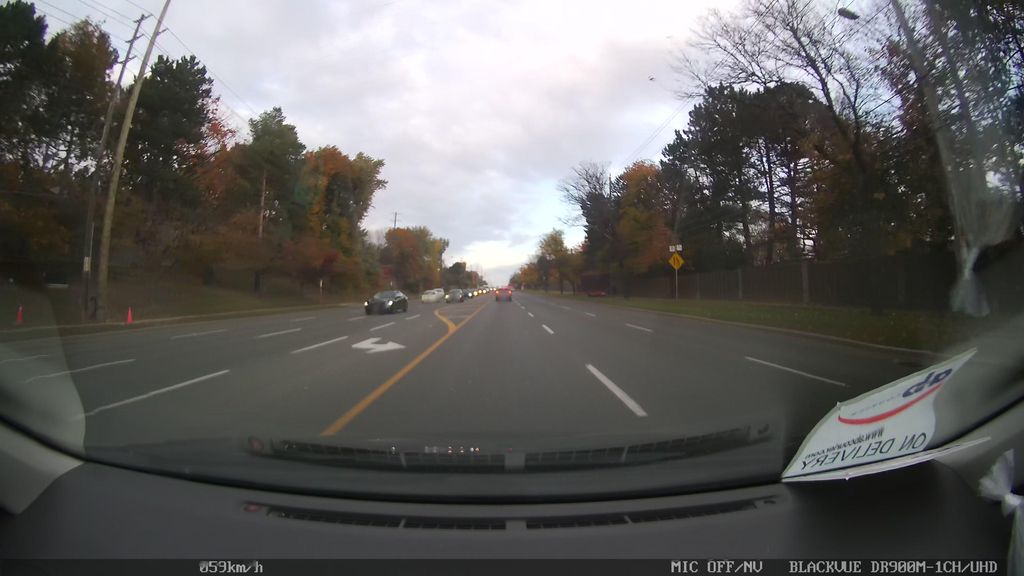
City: toronto